Question: I've installed PEAR onto my Windows 7 PC using PEAR, as per:
<URL>
Now, where can I find 'propel-gen' so I can add it to my PATH?
Here's the files that have been installed, in the PEAR directory:

Versions:
Phing 2.4.9
PHP 5.2.17
Xdebug 2.1.2
Has something gone wrong?
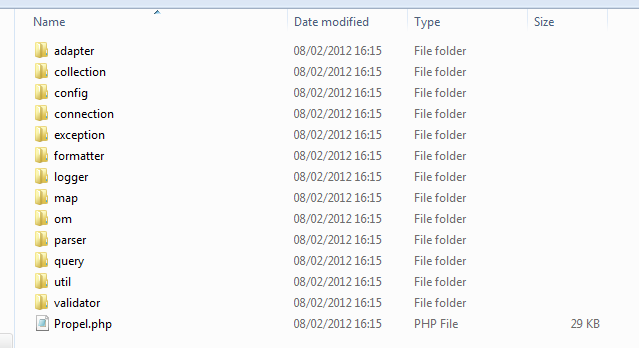
Answer: I found out that Propel requires the PHP XSL module; there didn't seem to be any indication of this when I tried to install it via PEAR.
After I reinstalled PHP with XSL, I tried to install Propel again via PEAR. This time it worked fine, and propel-gen.bat was added to my PHP directory (which is in my path settings).
Propel is, in a word, awesome - I'm glad I managed to get it to install. I think this framework will save me absolutely loads of time, and help me produce higher quality code.